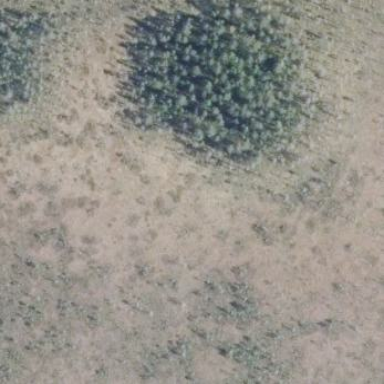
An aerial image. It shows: Woodland with needle-leaved trees.